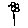
Label: flower